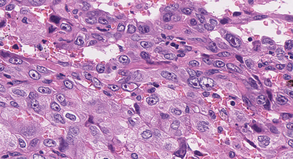
Tumor epithelial tissue: yes
Tumor-associated stroma tissue: no
Normal tissue: no